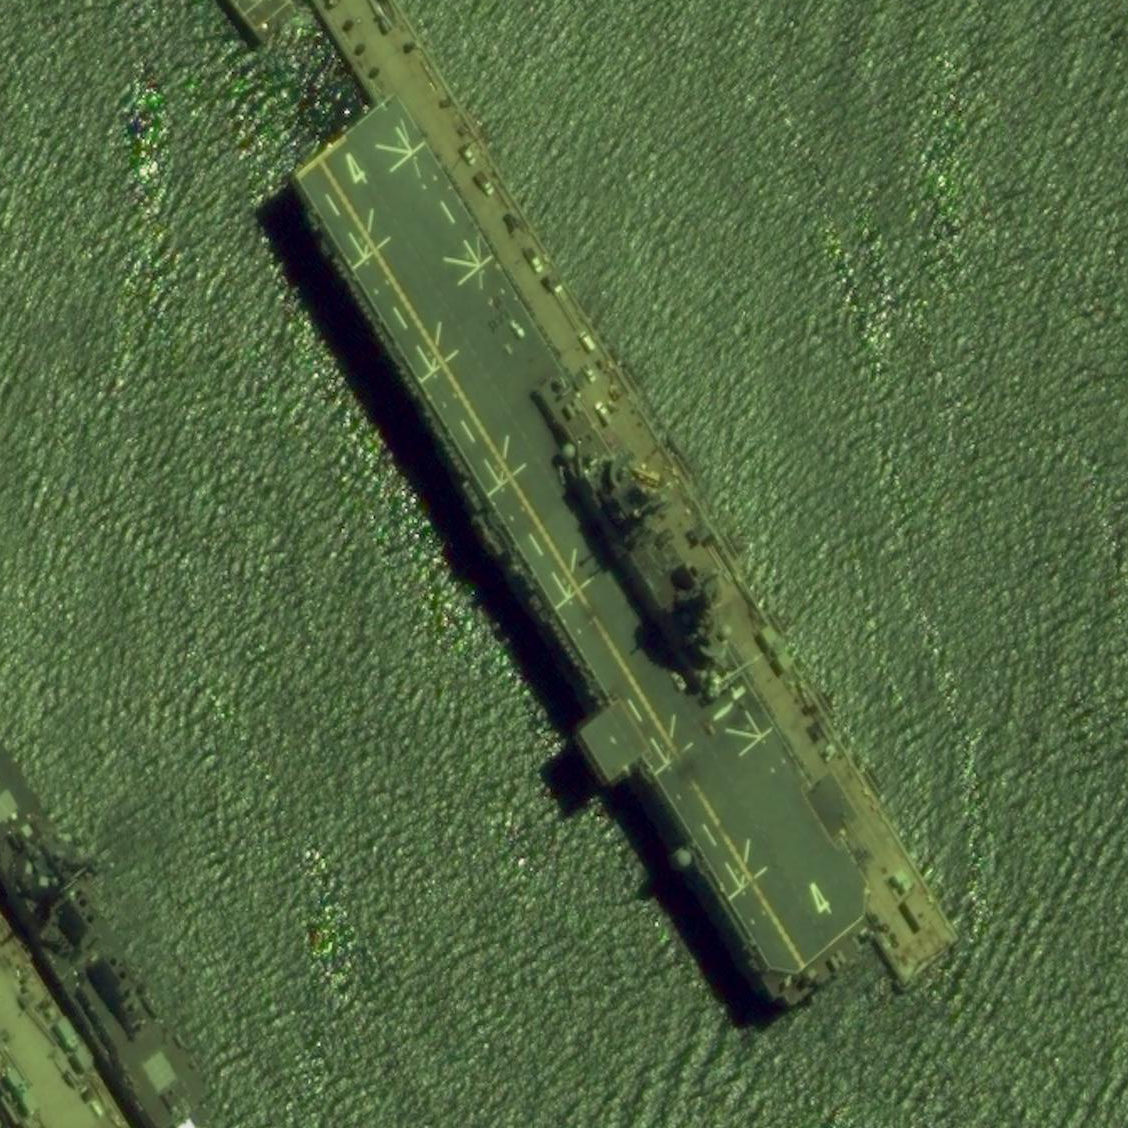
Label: assault